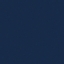
Label: SeaLake